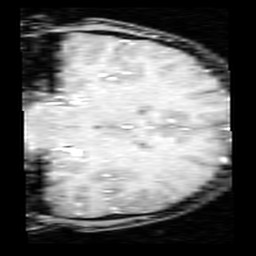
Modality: inplaneT1
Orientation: coronal
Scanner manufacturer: ge
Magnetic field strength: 3 T
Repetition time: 0.2 s
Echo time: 0.0036 s